Interaction volume radius: 5 \u00c5
Interaction volume height: 10 \u00c5
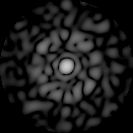
Disorder parameter: 0.8513